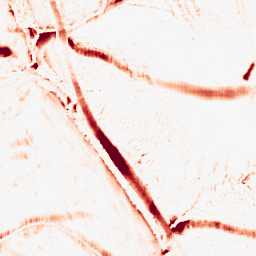
Category: morphological
Decomposition family: morphological_ellipse
Decomposition parameters: operation: opening
width: 20
height: 10
Upsampling method: sinc_blackman
Upsampling parameters: scale: 2
kernel_size: 4
Upsampling scale: 2